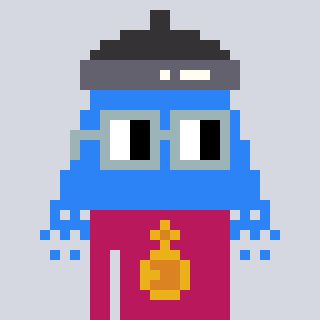
a pixel art character with square dark gray glasses, a shower-shaped head and a darkpink-colored body on a cool background